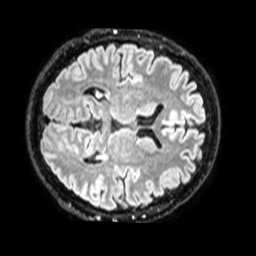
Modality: FLAIR
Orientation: axial
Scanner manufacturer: philips
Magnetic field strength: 1.5 T
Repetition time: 4.8 s
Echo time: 0.3363 s